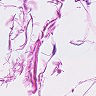
Metastatic tissue present: no